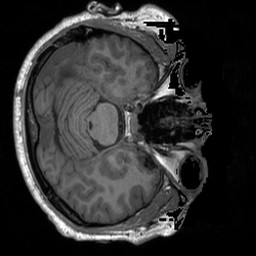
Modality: T1w
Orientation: axial
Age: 42
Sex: male
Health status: healthy
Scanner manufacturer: siemens
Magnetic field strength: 3 T
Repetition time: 1.9 s
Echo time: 0.00252 s